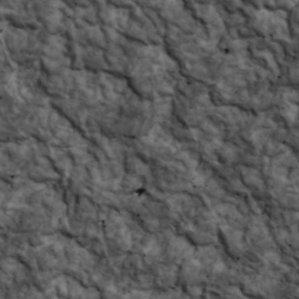
Label: non_frost